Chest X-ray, PA view. Patient: 50 years old, sex F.
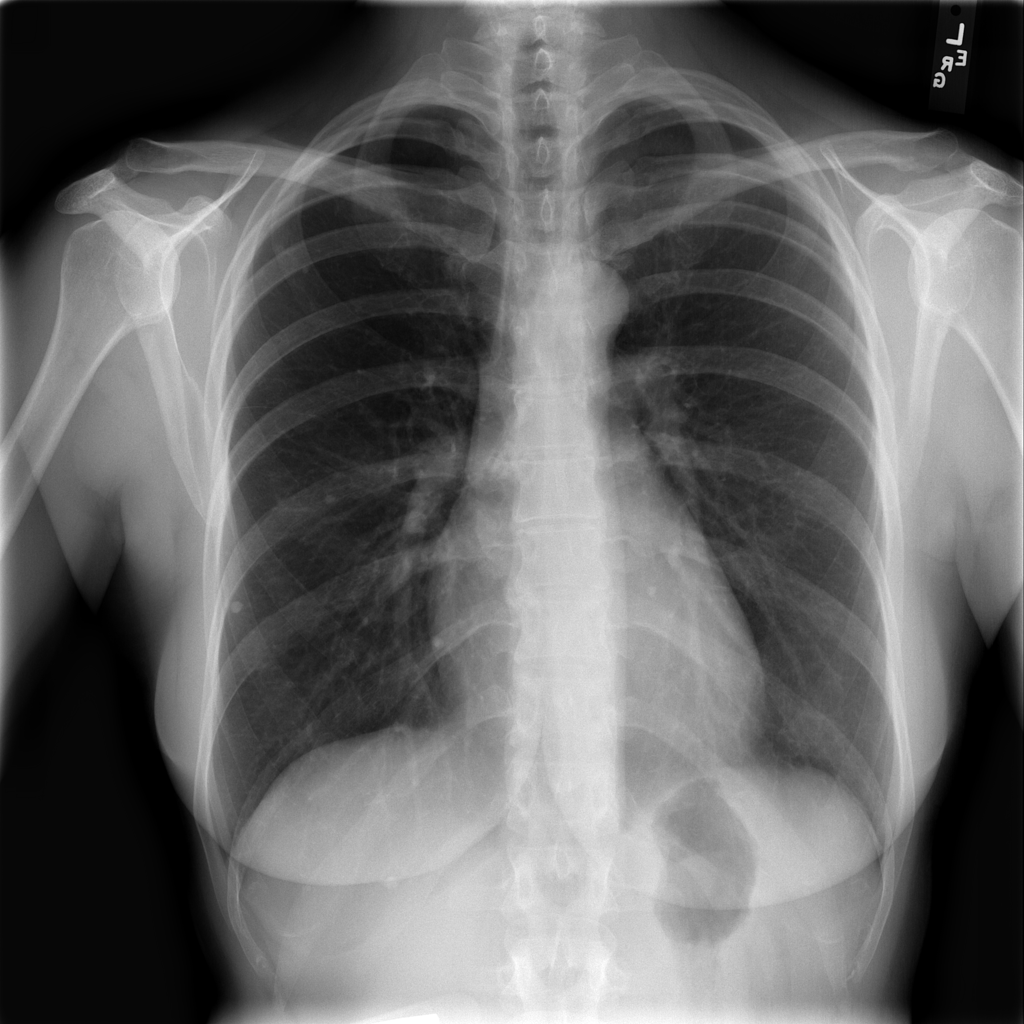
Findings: Nodule